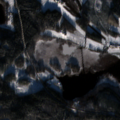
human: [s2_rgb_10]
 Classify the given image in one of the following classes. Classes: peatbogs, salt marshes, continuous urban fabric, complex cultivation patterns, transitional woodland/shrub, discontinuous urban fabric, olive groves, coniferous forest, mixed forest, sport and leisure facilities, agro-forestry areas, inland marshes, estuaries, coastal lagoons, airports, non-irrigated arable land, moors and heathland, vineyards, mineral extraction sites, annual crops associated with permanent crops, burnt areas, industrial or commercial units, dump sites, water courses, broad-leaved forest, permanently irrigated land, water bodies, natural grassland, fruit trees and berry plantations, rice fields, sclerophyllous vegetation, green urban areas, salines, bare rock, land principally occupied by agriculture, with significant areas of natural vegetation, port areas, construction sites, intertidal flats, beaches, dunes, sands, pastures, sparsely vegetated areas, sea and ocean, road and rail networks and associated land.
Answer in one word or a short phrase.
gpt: land principally occupied by agriculture, with significant areas of natural vegetation, coniferous forest, mixed forest, inland marshes, water bodies